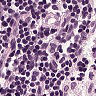
Metastatic tissue present: no